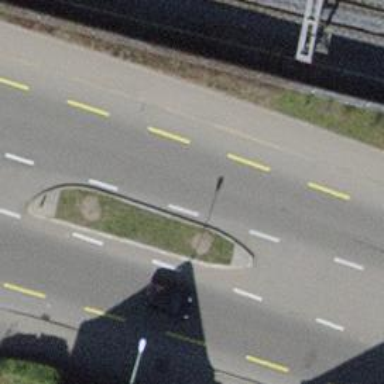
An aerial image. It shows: Traffic calming island.